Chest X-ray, AP view. Patient: 44 years old, sex M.
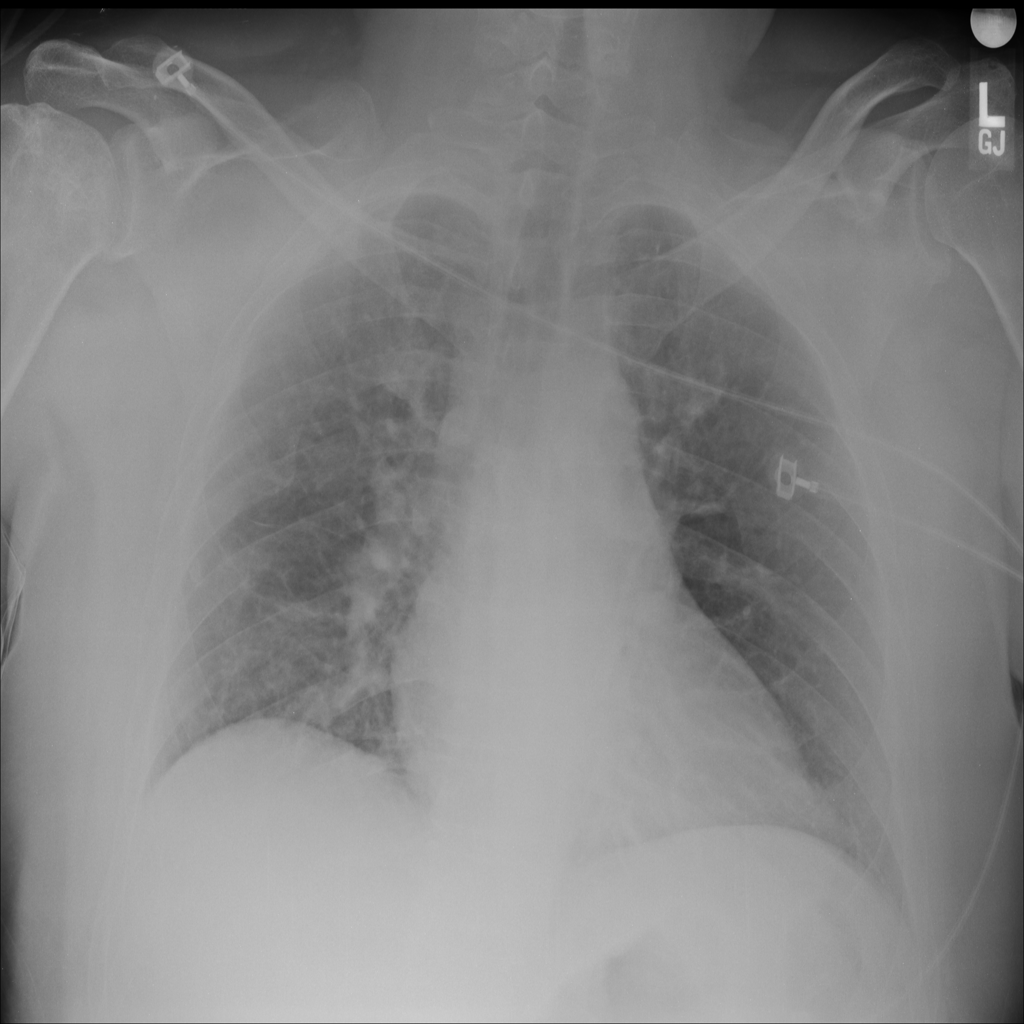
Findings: No Finding